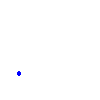
Particle: kaon